Question: I need to change selected (shape)Textbox background and outer line color , How can we do that ?
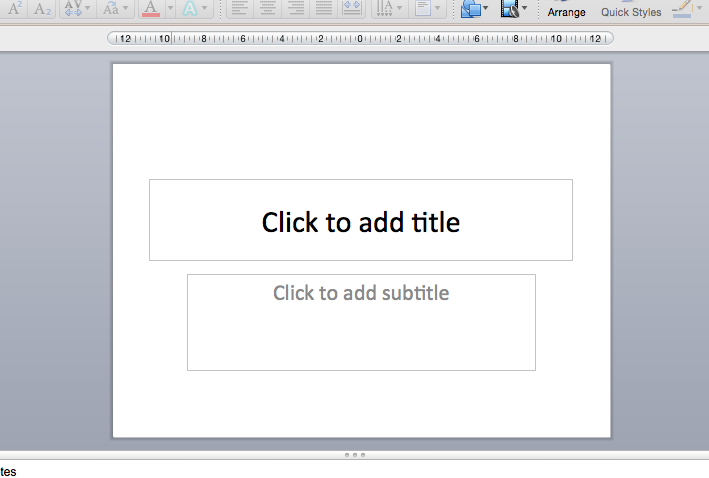
Answer: Here is an example
'''
tell application "Microsoft PowerPoint"
activate
set theShapeRange to shape range of selection of active window
set n to (count shapes of theShapeRange)
repeat with i from 1 to n
tell shape i of theShapeRange
set back color of fill format of it to {0, 200, 255}
set fore color of line format of it to {255, 0, 0}
end tell
end repeat
end tell
'''